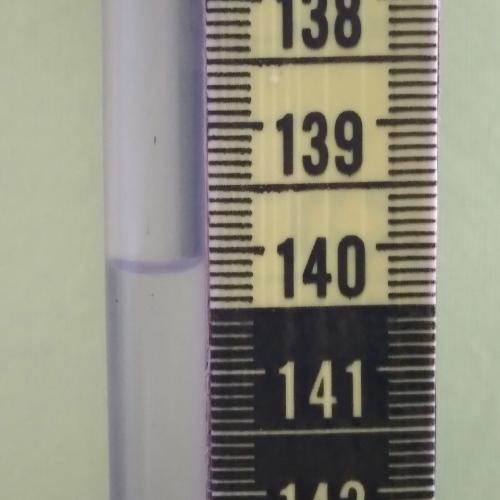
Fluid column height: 140.2 cm